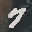
Label: 7